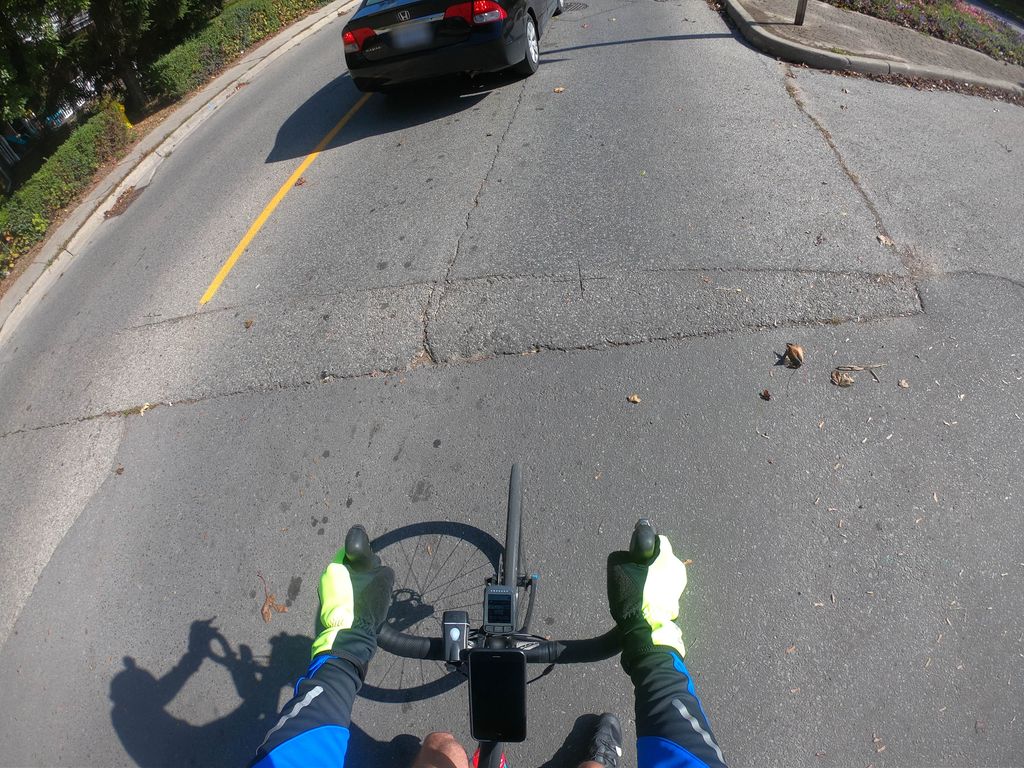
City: kitchener-waterloo